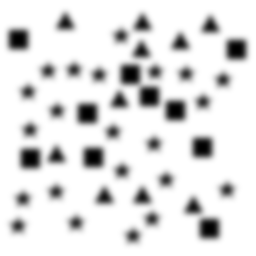
Squares: 10
Triangles: 10
Stars: 22
Total shapes: 42